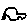
Label: car